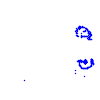
Particle: proton